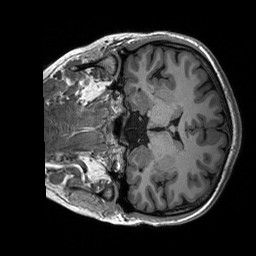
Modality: T1w
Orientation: coronal
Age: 22
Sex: female
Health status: healthy
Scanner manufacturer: siemens
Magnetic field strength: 3 T
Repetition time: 2.53 s
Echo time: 0.00227 s